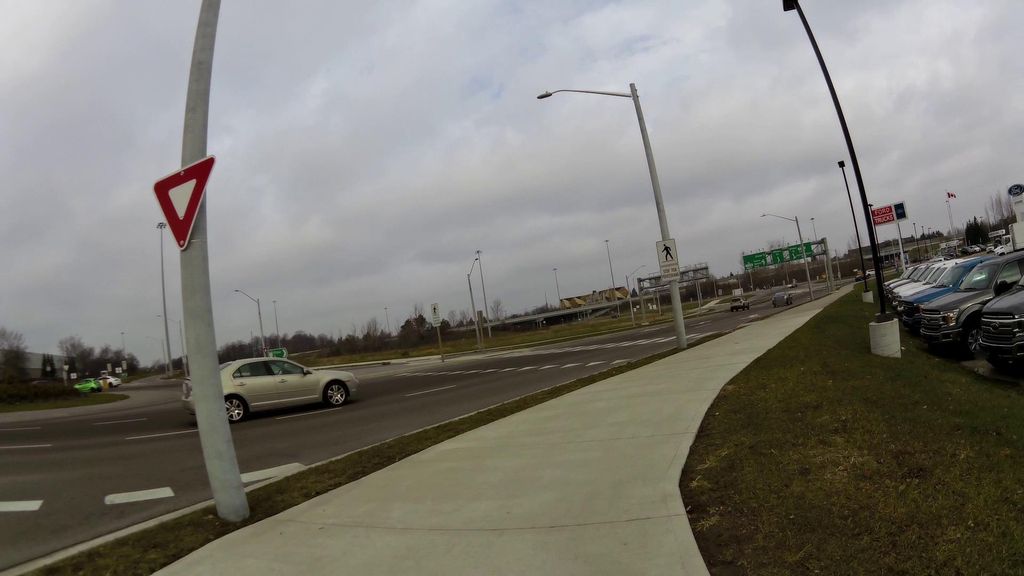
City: kitchener-waterloo